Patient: sex F, age 39
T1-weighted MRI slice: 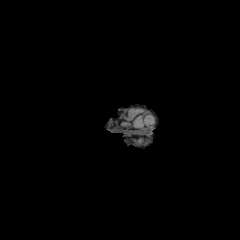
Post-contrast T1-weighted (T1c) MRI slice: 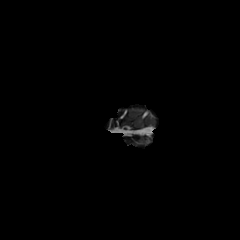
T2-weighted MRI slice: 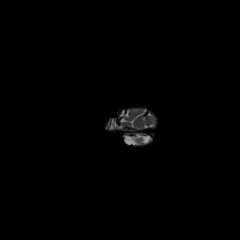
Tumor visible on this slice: no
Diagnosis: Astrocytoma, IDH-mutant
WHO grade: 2